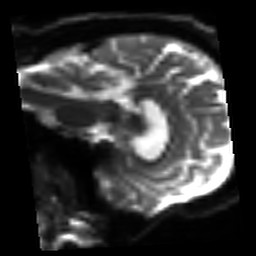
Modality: sbref
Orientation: sagittal
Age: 58
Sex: male
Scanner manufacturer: siemens
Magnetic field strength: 3 T
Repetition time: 3.2 s
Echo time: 0.081 s